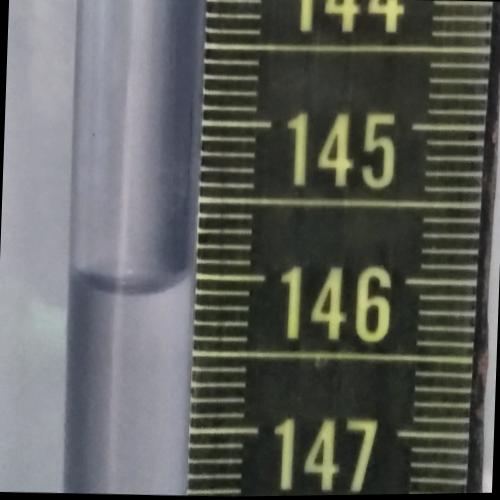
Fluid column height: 146.1 cm